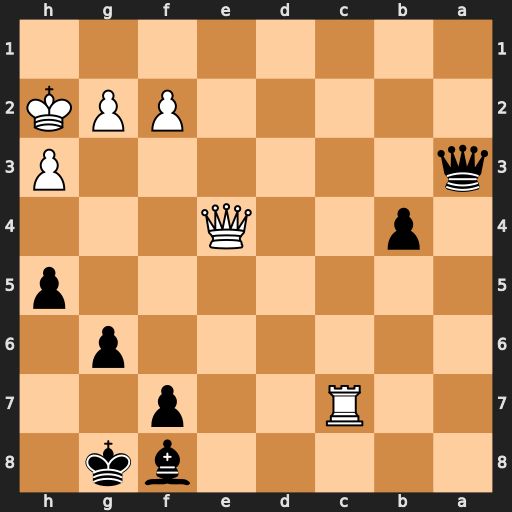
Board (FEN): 5bk1/2R2p2/6p1/7p/1p2Q3/q6P/5PPK/8
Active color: b
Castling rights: -
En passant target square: -
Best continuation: Bd6+ g3 Bxc7 Qe8+ Kg7